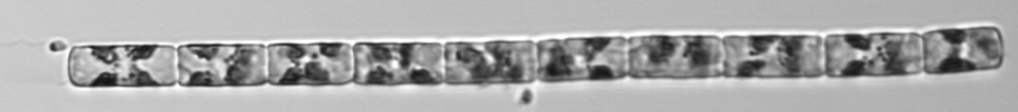
Label: Guinardia_delicatula